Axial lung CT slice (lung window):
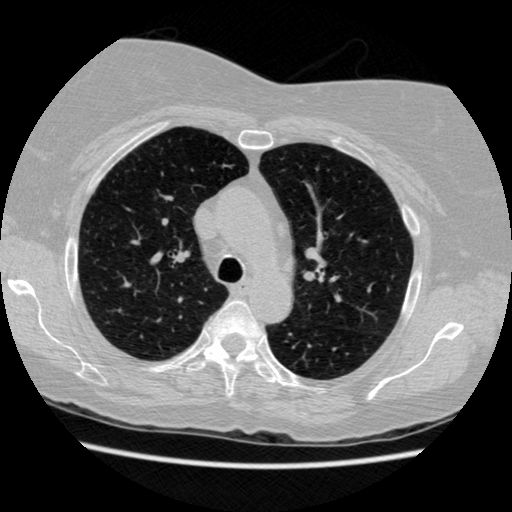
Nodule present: no